Question: I have added a 'UIView' to a View of a View Controller. Say:
'''
CGRect paneRect = {10.0f, 10.0f, 300.0f, 50.0f};
UIView *pane = [[UIView alloc] initWithFrame:paneRect];
pane.backgroundColor = [UIColor greenColor];
pane.userInteractionEnabled = YES;
pane.clipsToBounds = NO;
[self.view addSubview:pane];
'''
Then I've added a UIButton to 'pane':
'''
CGRect testRect = {10.0f, 25.0f, pane.frame.size.width - 20.0f, 50.0f};
UIButton *test = [UIButton buttonWithType:UIButtonTypeRoundedRect];
[test setTitle:@"test" forState:UIControlStateNormal];
[test setFrame:testRect];
[pane addSubview:test];
'''
Now half of the "test" button is within the pane and the other half is out. The upper half is interactive and responds to touches however the lower half is not.

Is it possible to make the whole "test" button interactive and touchable instead of its half?
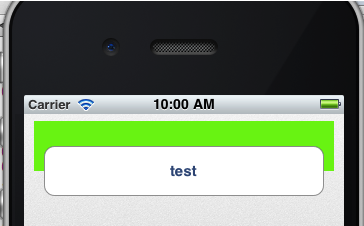
Answer: If you really want to make these view stick with each other then you can do some thing like this
'''
CGRect mainViewRect = {10.0f, 10.0f, 300.0f, 75.0f};
UIView *mainView = [[UIView alloc] initWithFrame:mainViewRect];
mainView.backgroundColor = [UIColor clearColor];
mainView.userInteractionEnabled = YES;
[self.view addSubview:mainView];
CGRect paneRect = {0.0f, 0.0f, 300.0f, 50.0f};
UIView *pane = [[UIView alloc] initWithFrame:paneRect];
pane.backgroundColor = [UIColor greenColor];
pane.userInteractionEnabled = YES;
pane.clipsToBounds = NO;
[mainView addSubview:pane];
CGRect testRect = {10.0f, 25.0f, pane.frame.size.width - 20.0f, 50.0f};
UIButton *test = [UIButton buttonWithType:UIButtonTypeRoundedRect];
[test setTitle:@"test" forState:UIControlStateNormal];
[test setFrame:testRect];
[mainView addSubview:test];
'''